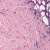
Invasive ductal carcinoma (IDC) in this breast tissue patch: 1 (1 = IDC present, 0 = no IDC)